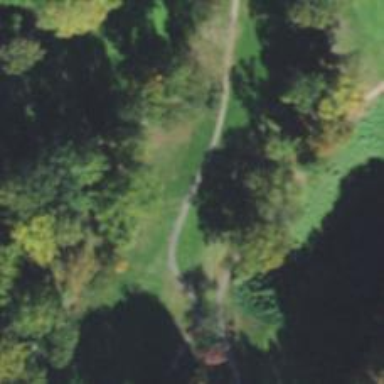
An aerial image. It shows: Path for both road and golf.